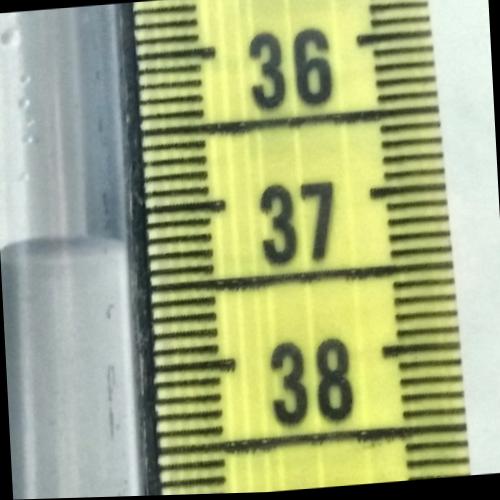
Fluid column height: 37.2 cm